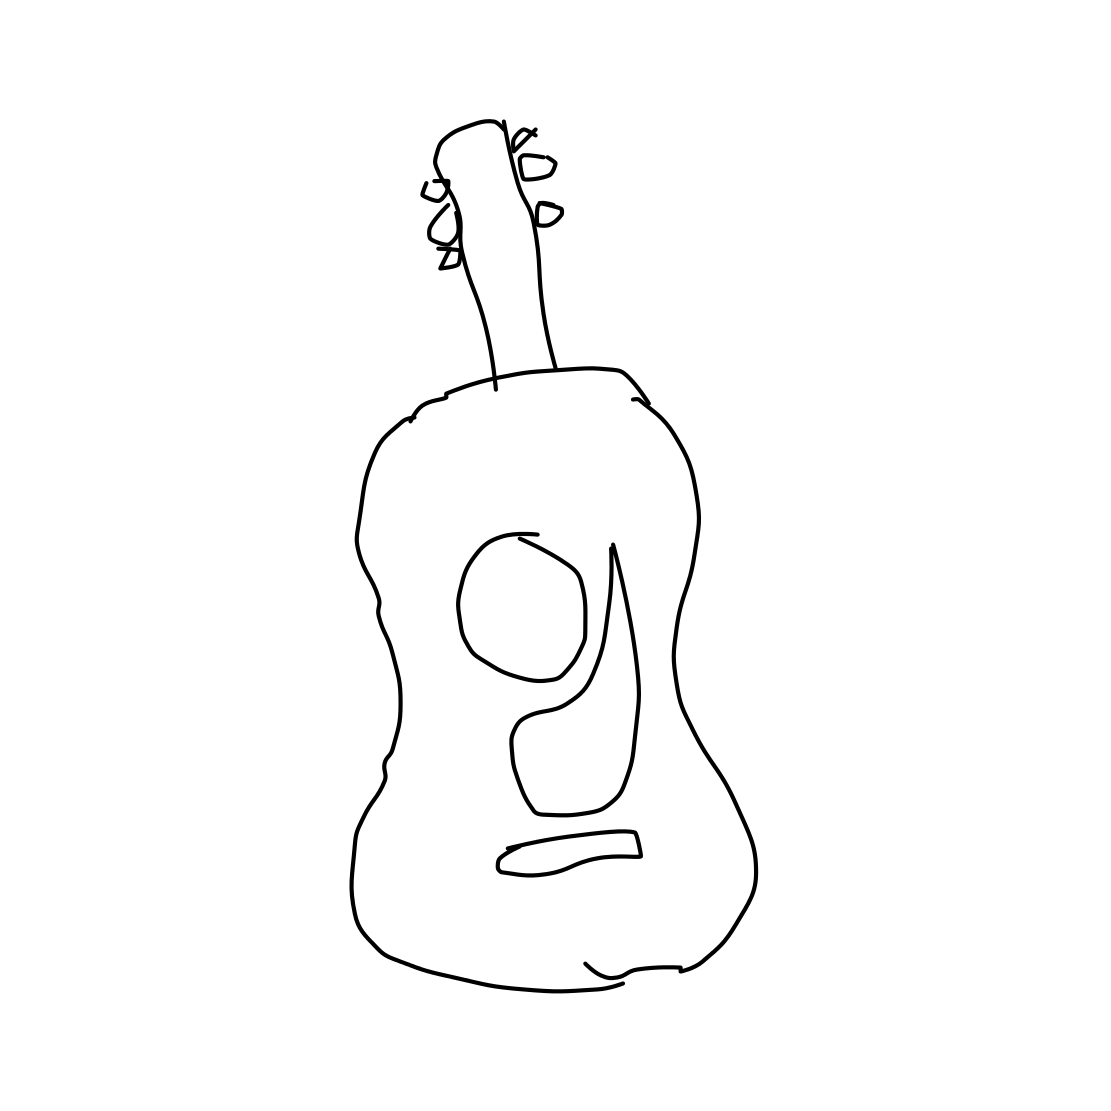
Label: guitar